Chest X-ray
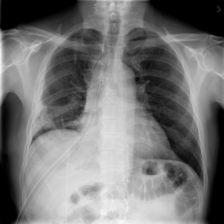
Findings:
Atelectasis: negative
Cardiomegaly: negative
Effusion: negative
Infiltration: negative
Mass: negative
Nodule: negative
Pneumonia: negative
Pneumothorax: positive
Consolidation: negative
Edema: negative
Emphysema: negative
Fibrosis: negative
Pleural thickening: negative
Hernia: negative